Question: I want two elements to take up an exact percent of the parent's width, but I also need margins on them holding them apart. I have the following markup:
'''
<div class='wrap'>
<div class='element'>HELLO</div><div class='element'>WORLD</div>
</div>
'''
'''
.wrap {
background:red;
white-space:nowrap;
width:300px;
}
.element {
background:#009; color:#cef; text-align:center;
display:inline-block;
width:50%;
margin:4px;
}
'''
As you can see in <URL> the result is that the children overflow the wrapper:

How can I get them to fit within the space? Sadly, there is no <URL> for this case.
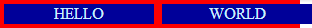
Answer: ## Technique #1 - Modern CSS3 calc()
Using <URL>, you can do this by setting the width of the '.element' to:
'''
.element {
width: 49%; /* poor approximation for old browsers */
width: calc(50% - 8px); /* standards-based answer for IE9+, FF16+ */
width: -moz-calc(50% - 8px); /* support for FF4 - FF15 */
width: -webkit-calc(50% - 8px); /* support for Chrome19+ and Safari6+ */
}
'''
### Demo: http://jsfiddle.net/NTE2Q/1/

<URL>
---
## Technique #2 - Old School Wrapping
Calculations can be made by piling up multiple elements. For this case, we wrap each 'element' in a wrapper that is 50% wide but with a 4px padding:
'''
<div class='wrap'>
<div class='ele1'>
<div class='element'>HELLO</div>
</div><div class="ele1">
<div class='element'>WORLD</div>
</div>
</div>
'''
'''
.ele1 {
display:inline-block;
width:50%;
padding:4px;
box-sizing:border-box; /* Make sure that 50% includes the padding */
-moz-box-sizing:border-box; /* For Firefox */
-webkit-box-sizing:border-box; /* For old mobile Safari */
}
.element {
background:#009; color:#cef; text-align:center;
display:block;
}
'''
### Demo: http://jsfiddle.net/NTE2Q/2/

---
## Technique #3 - Using (CSS) Tables
The same result can be made by treating the wrapper as a 'table' and each element as a cell within the same row. With this, whitespace between elements is not important:
'''
<div class='wrap'>
<div class='element'>HELLO</div>
<div class='element'>WORLD</div>
</div>
'''
'''
.wrap {
background:red;
width:300px;
display:table;
border-spacing:4px
}
.element {
background:#009; color:#cef; text-align:center;
width:50%;
display:table-cell;
}
'''
### Demo: http://jsfiddle.net/NTE2Q/4/

Note that this last technique collapses the 4px spacing between the two elements, while the first two techniques cause 8px to appear between the two items and 4px at the edges.